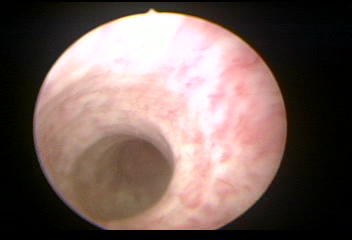
Modality: WLC
Class: Normal mucosa
Bladder cancer association: No